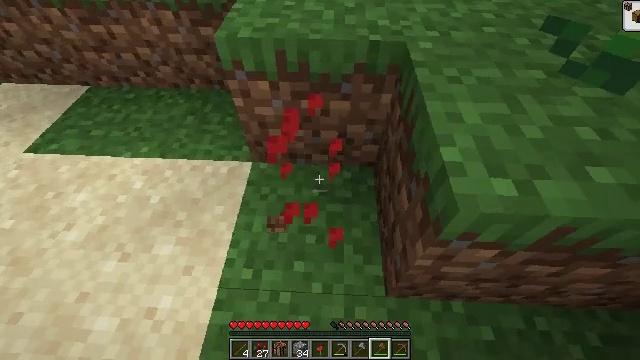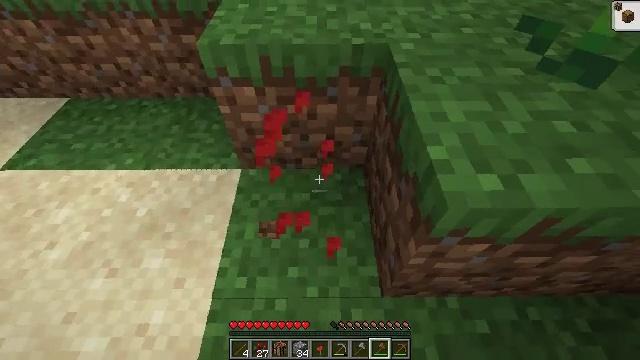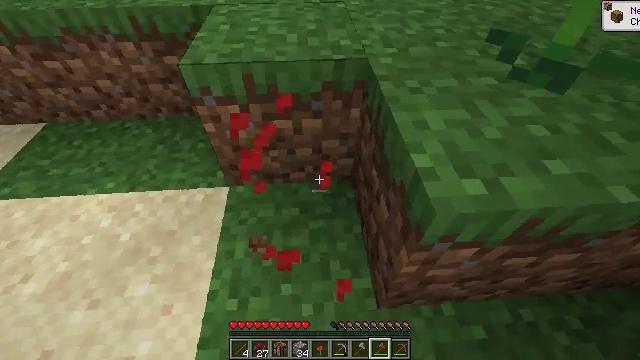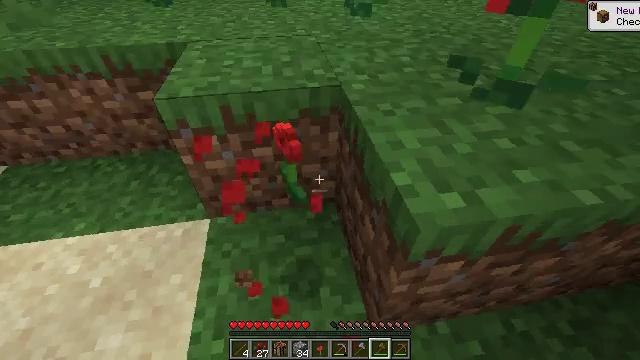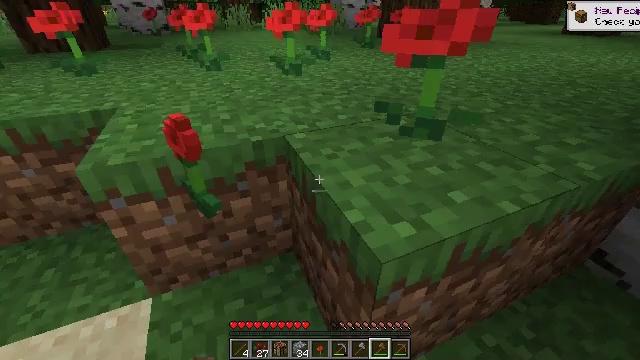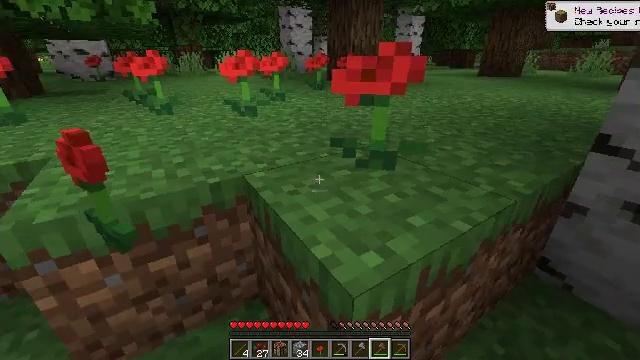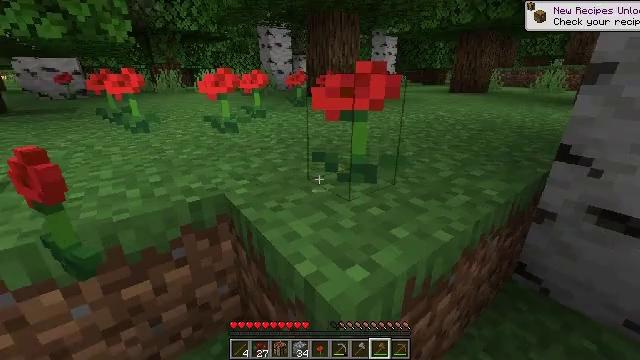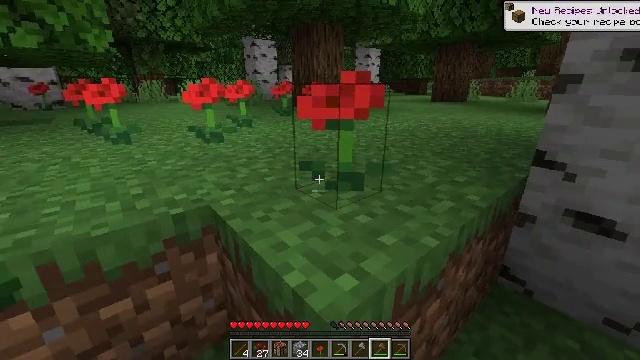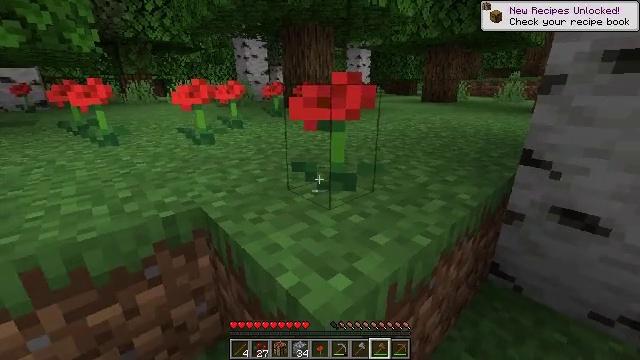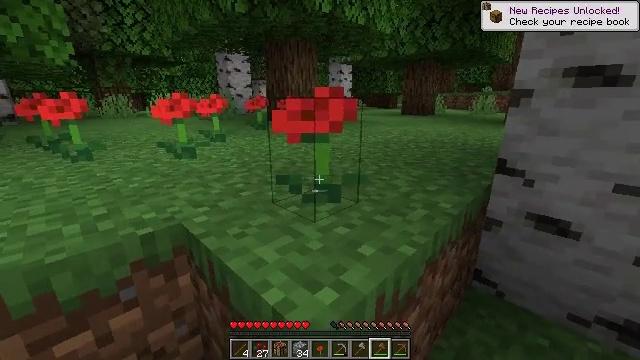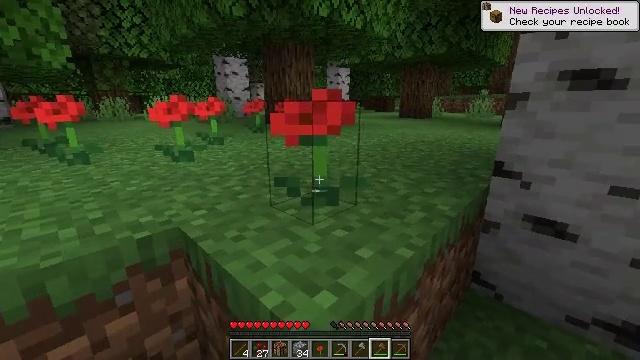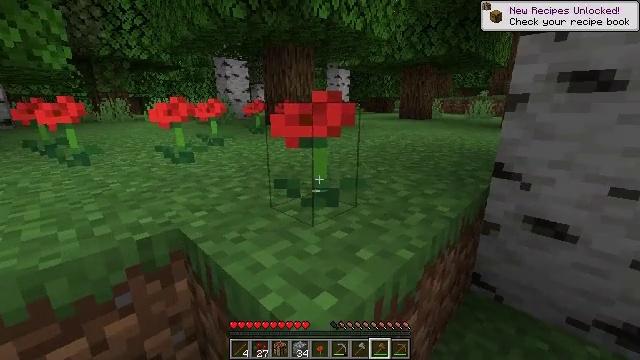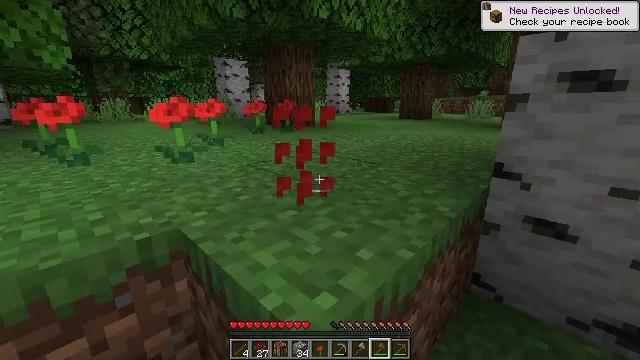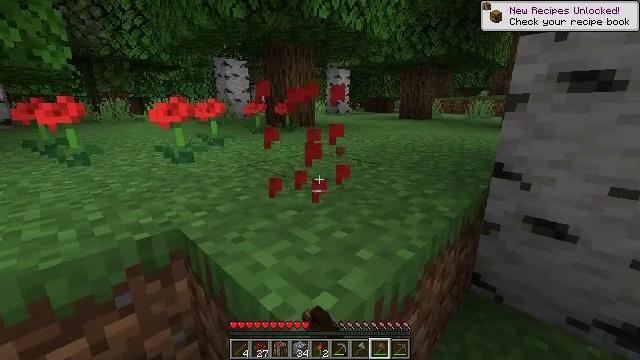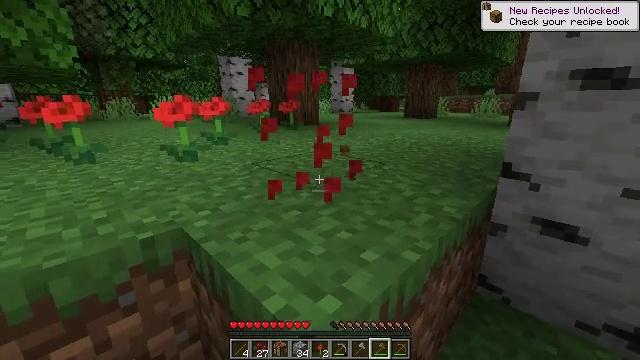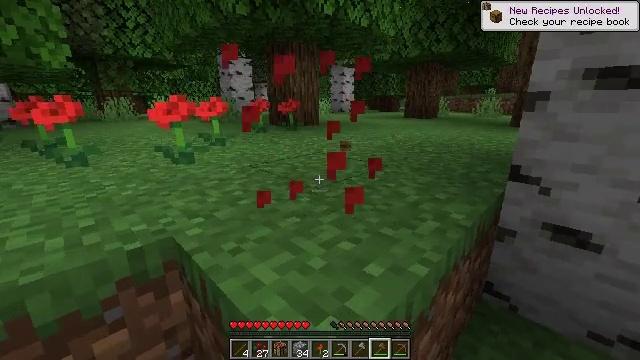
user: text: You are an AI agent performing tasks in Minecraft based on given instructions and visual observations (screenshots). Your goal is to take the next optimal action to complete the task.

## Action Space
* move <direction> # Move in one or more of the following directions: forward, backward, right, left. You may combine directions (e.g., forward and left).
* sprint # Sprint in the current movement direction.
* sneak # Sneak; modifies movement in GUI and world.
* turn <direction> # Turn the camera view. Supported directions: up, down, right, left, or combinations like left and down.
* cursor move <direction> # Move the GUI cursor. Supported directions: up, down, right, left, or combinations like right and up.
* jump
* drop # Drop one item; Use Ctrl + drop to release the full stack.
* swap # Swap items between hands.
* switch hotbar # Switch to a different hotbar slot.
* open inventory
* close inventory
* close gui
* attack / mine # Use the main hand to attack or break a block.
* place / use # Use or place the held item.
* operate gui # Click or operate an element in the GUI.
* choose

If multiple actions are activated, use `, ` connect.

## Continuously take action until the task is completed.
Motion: motion action
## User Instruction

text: Collect the poppy by clicking on it.
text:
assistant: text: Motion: turn right
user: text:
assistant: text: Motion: turn right and up
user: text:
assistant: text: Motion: turn right and up
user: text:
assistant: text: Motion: turn right and up
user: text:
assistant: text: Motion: turn right and up
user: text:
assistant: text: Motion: turn right and up
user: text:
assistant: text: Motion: turn right and up
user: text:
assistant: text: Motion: turn right
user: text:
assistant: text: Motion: turn right and up
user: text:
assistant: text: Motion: no_op
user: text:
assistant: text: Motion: no_op
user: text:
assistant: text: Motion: attack / mine
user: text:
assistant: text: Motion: attack / mine
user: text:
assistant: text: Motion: move forward
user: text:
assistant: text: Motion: move forward
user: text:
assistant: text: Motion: move forward
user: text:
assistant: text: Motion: jump